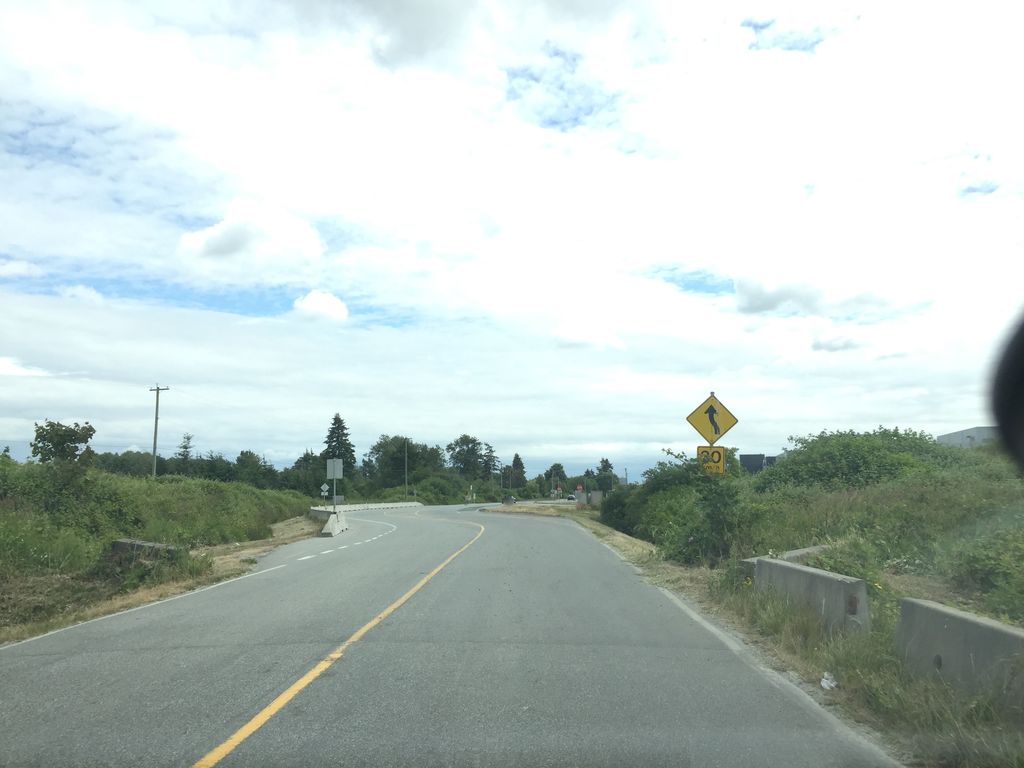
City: vancouver